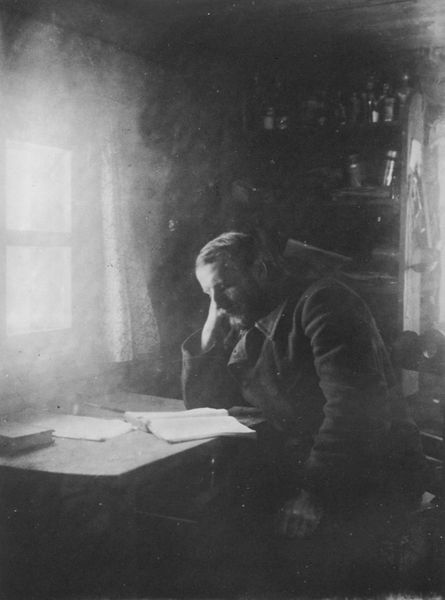
Titel: Politisch Verfolgte im sibirischen Exil
Künstler: Russischer Photograph
Standort: Paris
Institution: Roger-Viollet
Schlagwörter: blätter, dunkel, hand, kopf, mann, schatten, sitzen, ellbogen, fenster, hell, holz, licht, mund, nase, ohr, schwarz, stuhl, tisch, weiss, zimmer, blick, alt, anzug, bart, flasche, flaschen, regal, arm, arme, augen, kragen, ärmel, vorhang, haare, mantel, pose, sitzend, decke, blatt, kinn, bücher, papier, schreibtisch, ecke, lesen, ellenbogen, knie, aufstützen, kinnbart, konzentration, foto, fotografie, photographie, holztisch, buch, diesig, zeitung, holzdecke, heft, photo, vorhange, karg, regale, pokal, hefte, unordnung, paier, harr, manuskript, phto, kopfstütze